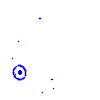
Particle: proton